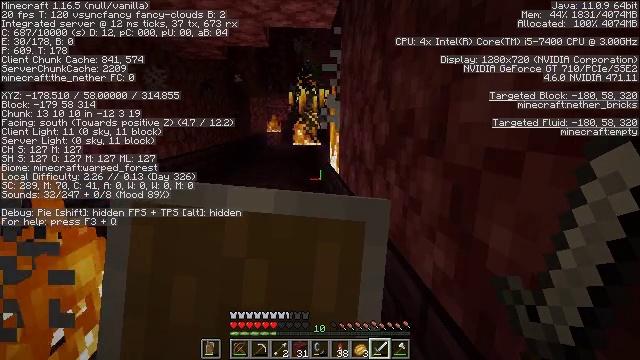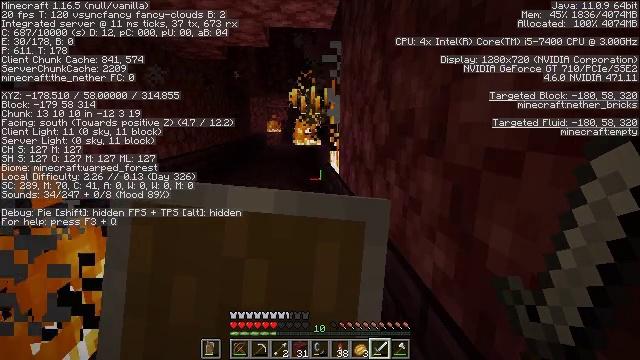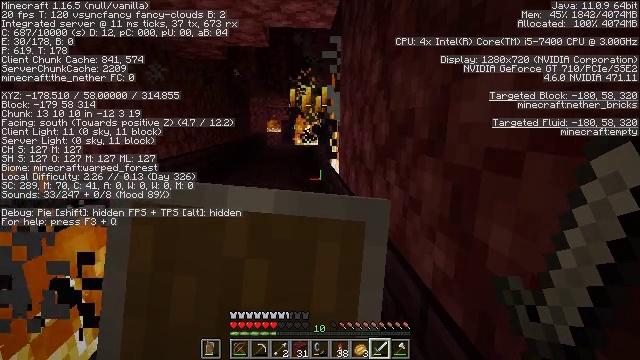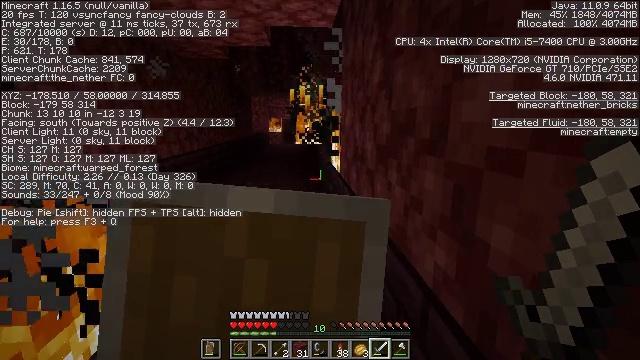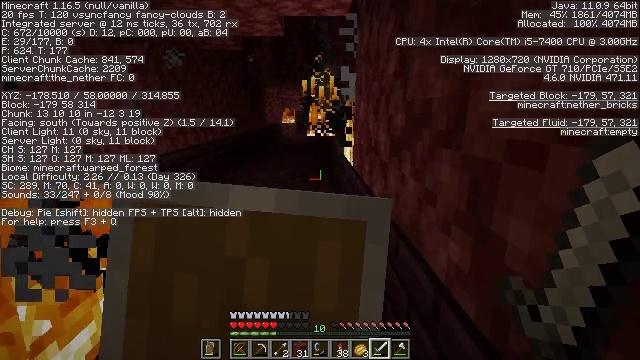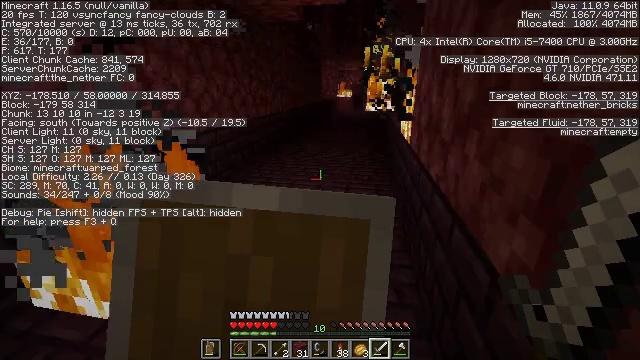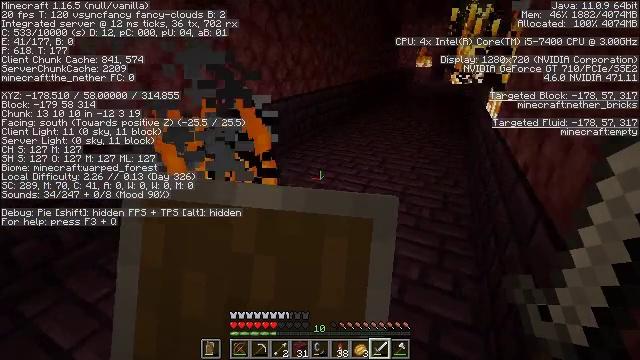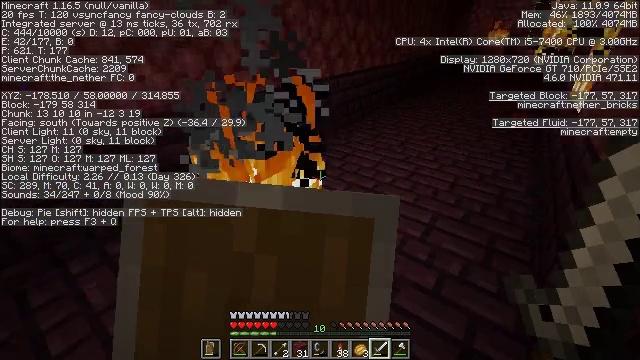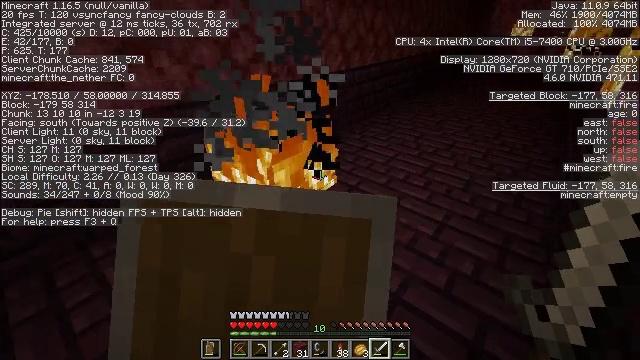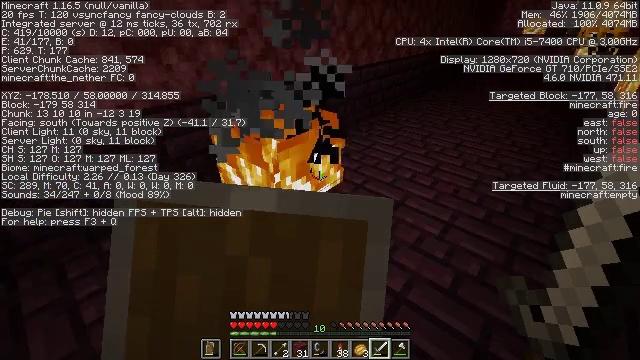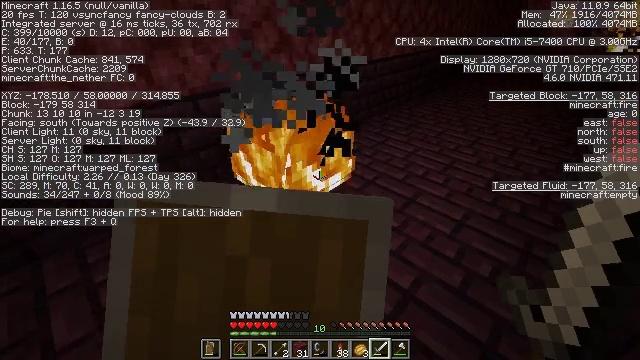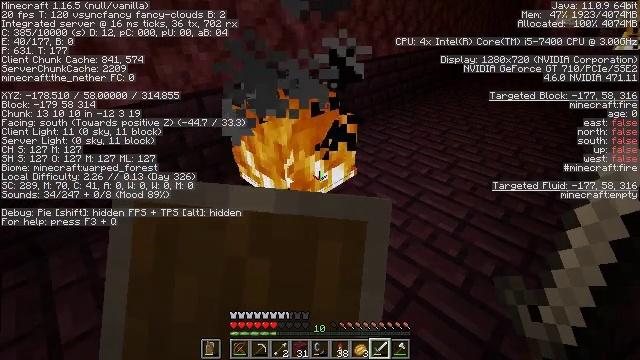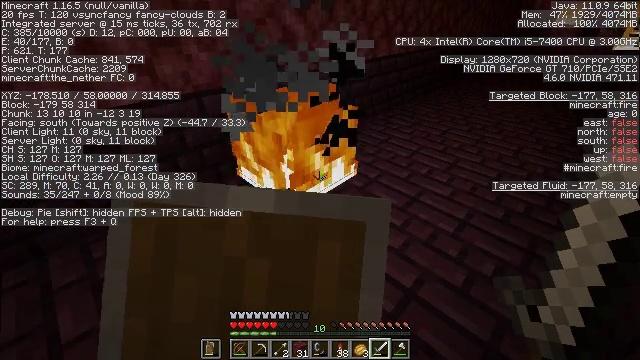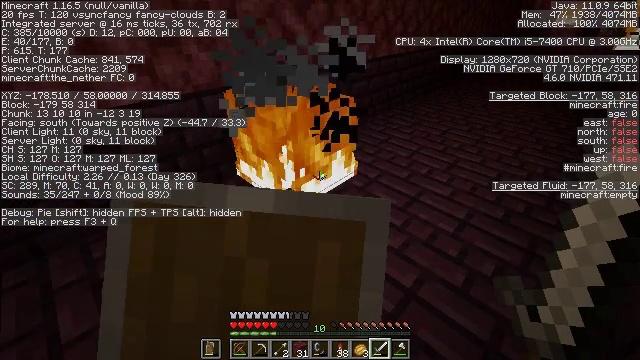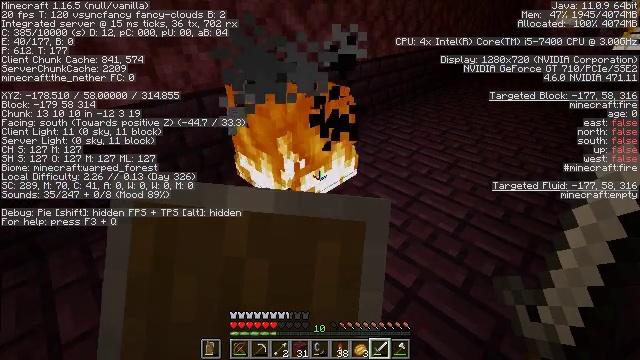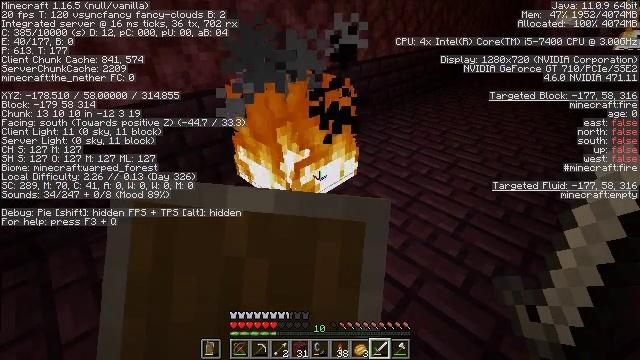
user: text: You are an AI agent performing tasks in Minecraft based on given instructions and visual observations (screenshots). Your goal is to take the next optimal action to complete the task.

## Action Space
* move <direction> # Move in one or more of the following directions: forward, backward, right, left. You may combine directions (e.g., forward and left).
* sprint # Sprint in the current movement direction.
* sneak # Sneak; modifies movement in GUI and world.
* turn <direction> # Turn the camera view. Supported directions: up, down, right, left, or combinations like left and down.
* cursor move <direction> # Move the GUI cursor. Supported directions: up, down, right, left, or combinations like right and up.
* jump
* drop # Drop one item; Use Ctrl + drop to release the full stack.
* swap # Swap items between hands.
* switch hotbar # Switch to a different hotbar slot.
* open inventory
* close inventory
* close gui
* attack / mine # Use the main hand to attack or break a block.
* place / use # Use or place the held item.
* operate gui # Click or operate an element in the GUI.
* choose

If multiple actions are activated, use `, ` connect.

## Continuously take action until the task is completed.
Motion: motion action
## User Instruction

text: Destroy the fire.
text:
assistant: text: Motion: use / place
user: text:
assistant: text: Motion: use / place
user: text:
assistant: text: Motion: use / place
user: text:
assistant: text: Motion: turn left and down, use / place
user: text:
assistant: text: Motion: turn left and down, use / place
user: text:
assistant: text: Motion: turn left and down, use / place
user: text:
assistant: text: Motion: turn left and down, use / place
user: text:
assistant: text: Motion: turn left and down, use / place
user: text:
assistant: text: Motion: turn left, use / place
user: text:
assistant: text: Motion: turn left and down, use / place
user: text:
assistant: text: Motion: attack / mine and use / place
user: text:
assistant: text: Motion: attack / mine and use / place
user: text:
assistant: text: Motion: attack / mine and use / place
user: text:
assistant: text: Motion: attack / mine and use / place
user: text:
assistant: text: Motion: attack / mine and use / place
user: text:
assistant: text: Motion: use / place
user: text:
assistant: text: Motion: use / place
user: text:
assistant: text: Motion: use / place
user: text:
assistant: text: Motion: use / place
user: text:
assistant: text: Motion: use / place
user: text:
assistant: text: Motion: turn left and down, use / place
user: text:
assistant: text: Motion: move forward, turn left and down, use / place
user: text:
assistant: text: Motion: move forward, use / place
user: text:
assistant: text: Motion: move forward, use / place
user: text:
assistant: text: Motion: move forward, use / place
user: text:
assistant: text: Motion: move forward, turn down, use / place
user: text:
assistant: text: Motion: move forward, turn down
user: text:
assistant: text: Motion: no_op
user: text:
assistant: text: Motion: no_op
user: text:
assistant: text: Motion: attack / mine